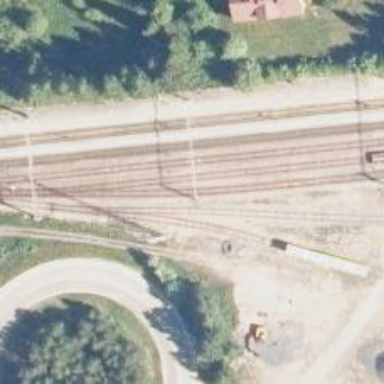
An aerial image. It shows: Electrified rail siding with contact line.